Field crop: maize
Growth stage: 2
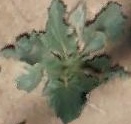
Species: datura